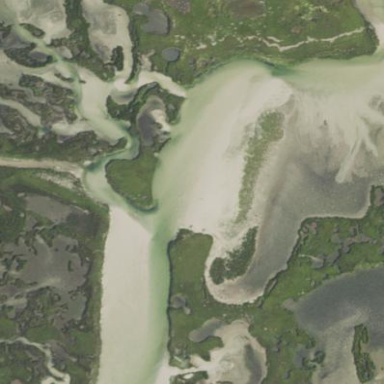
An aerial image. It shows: Tidal wetland area known as tidal flat.